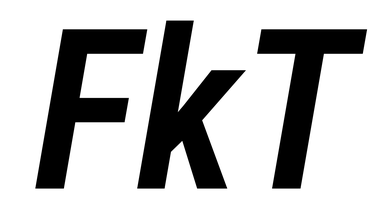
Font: Roboto-Italic_Condensed_SemiBold_Italic